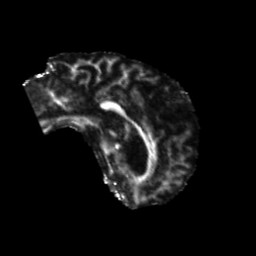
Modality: FA
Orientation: sagittal
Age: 75
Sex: male
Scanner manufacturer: siemens
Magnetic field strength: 3 T
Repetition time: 5.25 s
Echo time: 0.08 s